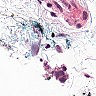
Metastatic tissue present: no